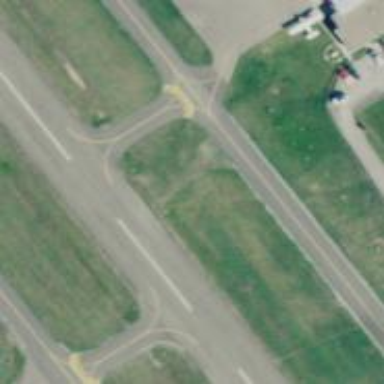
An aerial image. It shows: Taxiway at the airport with asphalt surface.